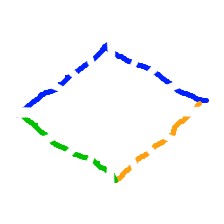
Shape: rhombus